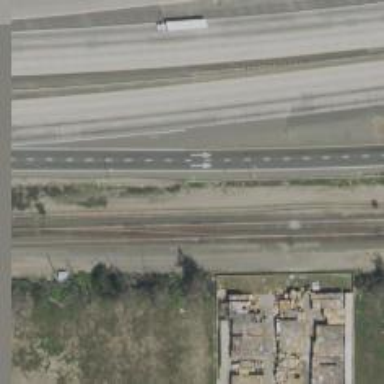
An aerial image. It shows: Railway siding for service.